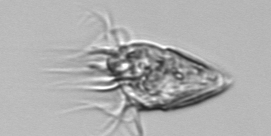
Label: Strombidium_morphotype1